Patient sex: M
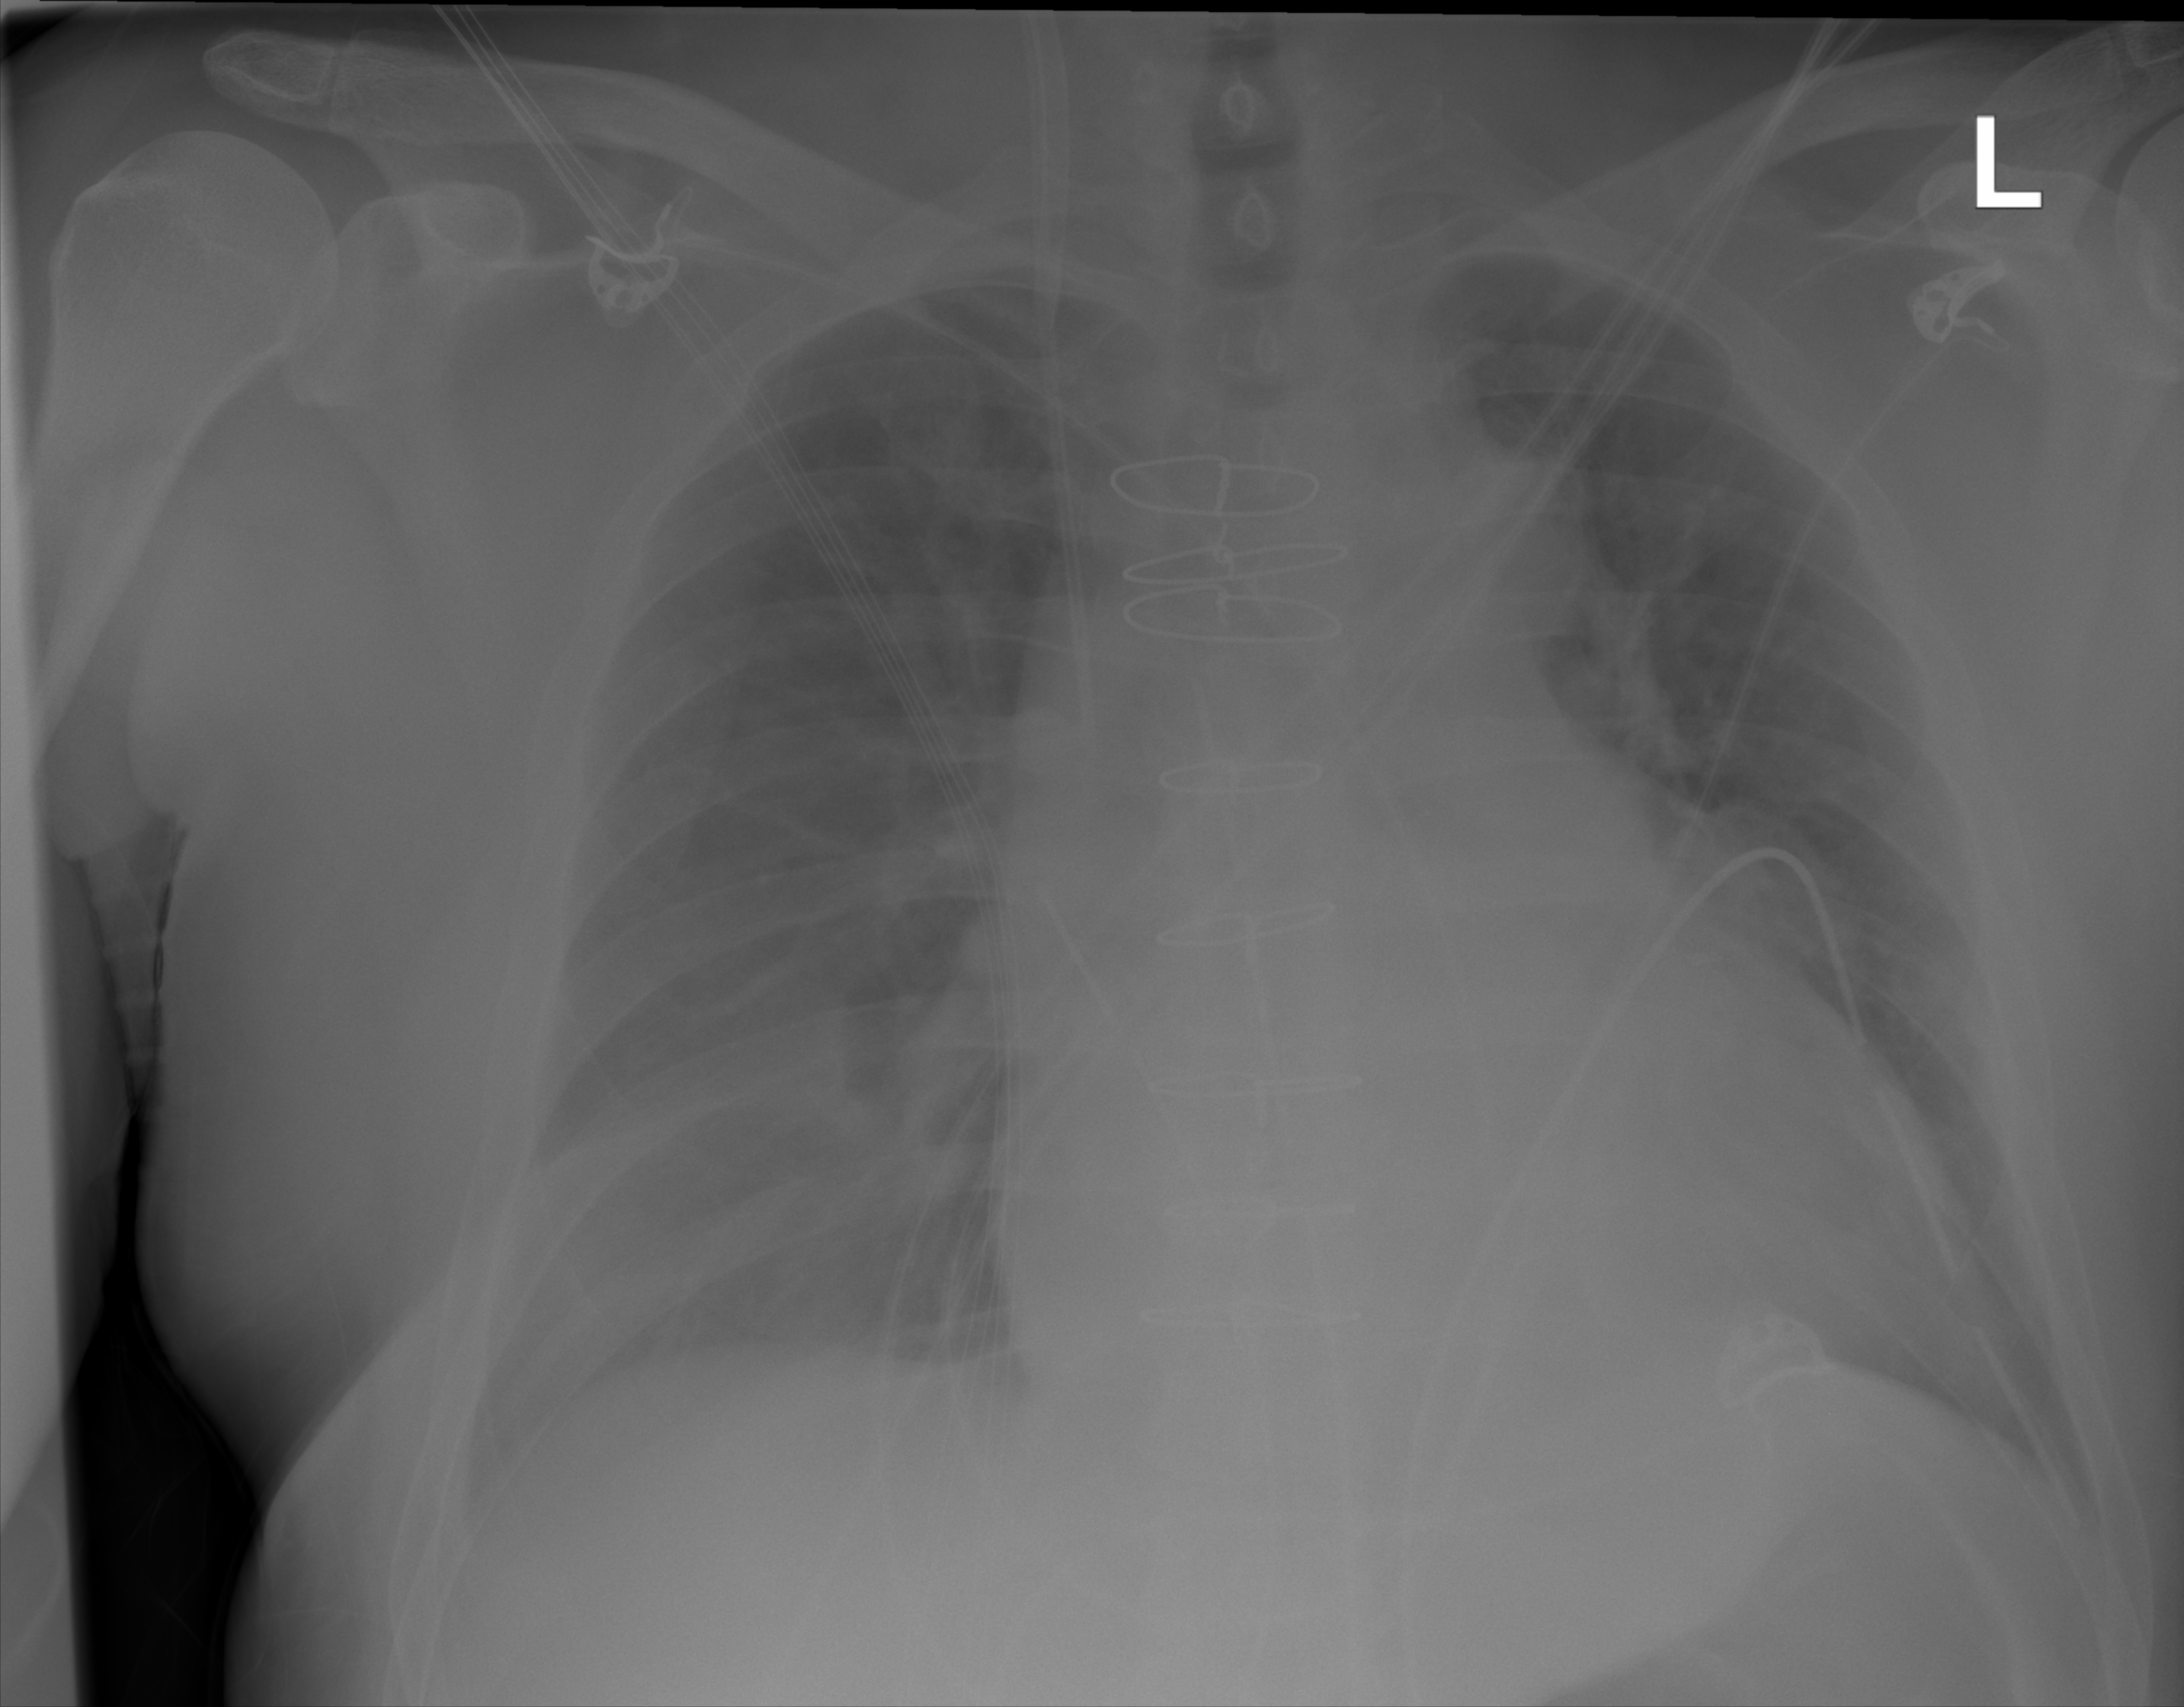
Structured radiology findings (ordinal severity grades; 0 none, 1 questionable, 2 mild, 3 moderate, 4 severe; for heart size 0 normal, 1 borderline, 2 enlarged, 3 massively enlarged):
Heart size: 2
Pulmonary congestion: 0
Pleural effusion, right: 0
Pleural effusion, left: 0
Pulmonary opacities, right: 0
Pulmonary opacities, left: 0
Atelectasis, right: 2
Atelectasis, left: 0